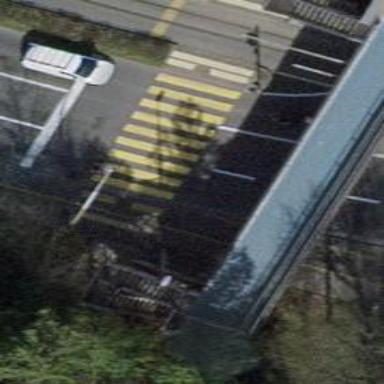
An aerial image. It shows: Crossing with traffic signals.